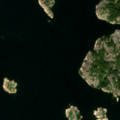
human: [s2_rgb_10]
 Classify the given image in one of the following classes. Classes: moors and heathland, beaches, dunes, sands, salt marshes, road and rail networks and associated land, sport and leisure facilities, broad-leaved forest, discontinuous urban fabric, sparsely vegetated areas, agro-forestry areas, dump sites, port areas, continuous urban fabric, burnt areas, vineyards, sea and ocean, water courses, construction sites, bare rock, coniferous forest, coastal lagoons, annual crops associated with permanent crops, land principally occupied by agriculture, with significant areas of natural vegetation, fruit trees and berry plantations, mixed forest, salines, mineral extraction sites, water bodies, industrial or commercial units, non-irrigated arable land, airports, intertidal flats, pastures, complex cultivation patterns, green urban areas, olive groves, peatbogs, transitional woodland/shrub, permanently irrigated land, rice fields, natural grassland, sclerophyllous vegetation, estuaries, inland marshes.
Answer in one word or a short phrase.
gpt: bare rock, sea and ocean